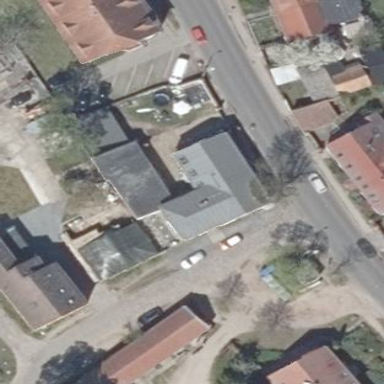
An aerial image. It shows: Black gabled roof house.